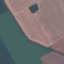
Land use / land cover: AnnualCrop